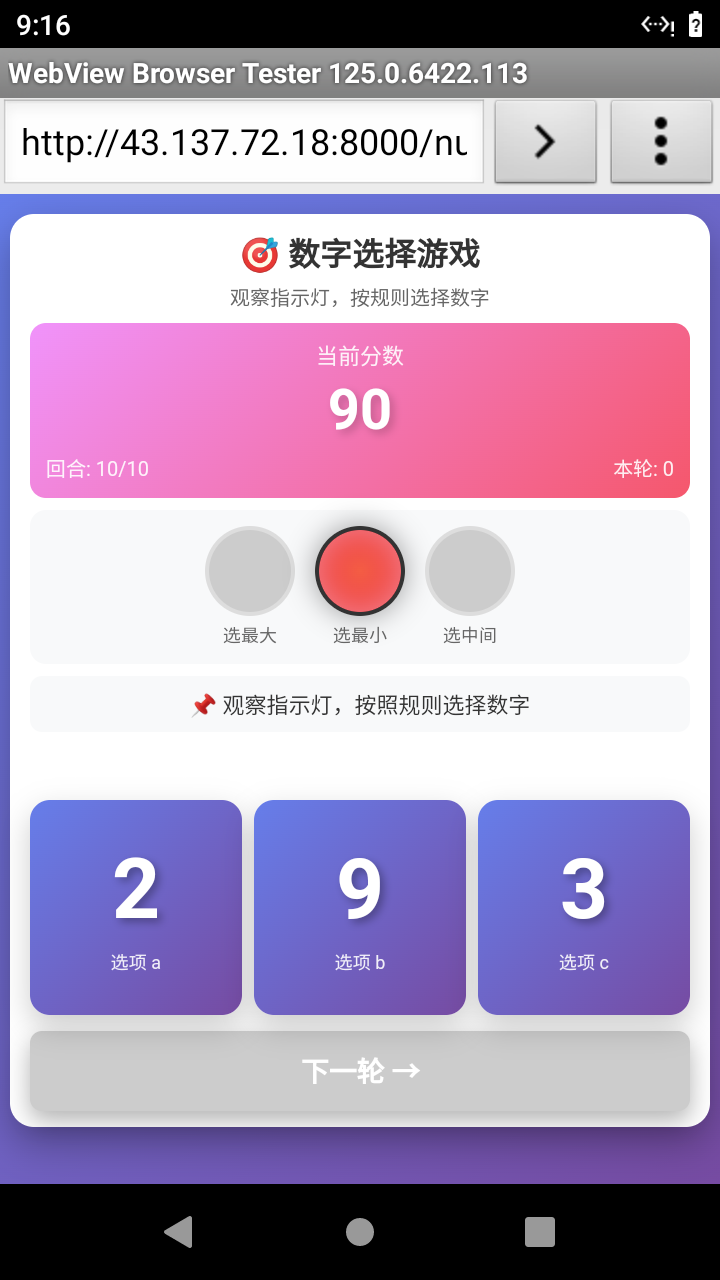

Select the correct number based on the traffic light color.
Answer: 0